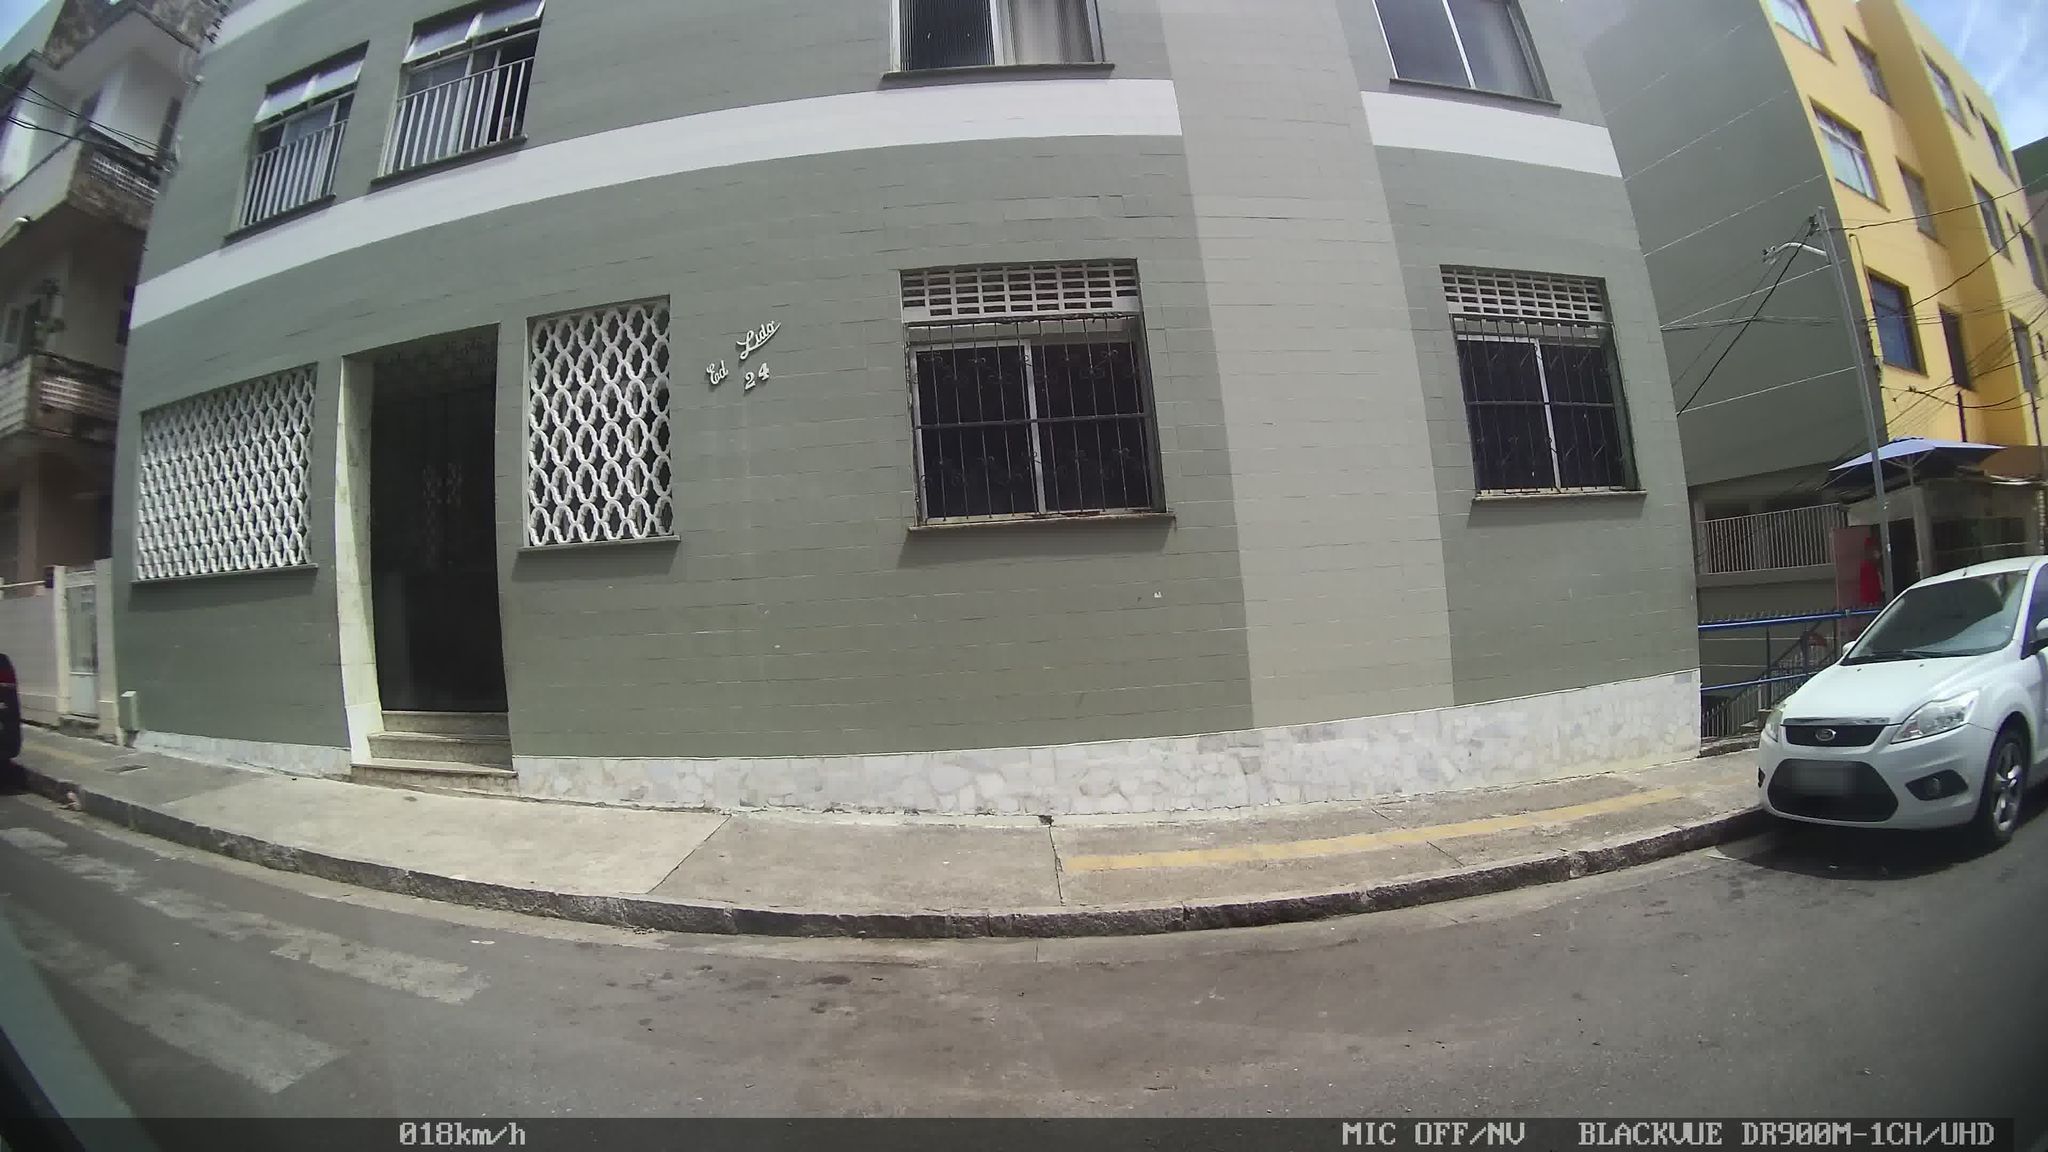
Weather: snowy
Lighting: day
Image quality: good
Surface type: driving surface
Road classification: steps, residential, footway
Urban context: urban centre
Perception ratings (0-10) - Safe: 1, Lively: 4.33, Beautiful: 1.5, Boring: 2.69, Depressing: 8.65, Wealthy: 1.87